Question: I want to change background color of the Silverlight expander.
It look like as follows.

'''
<Style x:Key="MyExpanderStyle" TargetType="controlsToolkit:Expander">
<Setter Property="ExpandDirection" Value="Down"></Setter>
<Setter Property="IsEnabled" Value="True"></Setter>
<Setter Property="Width" Value="Auto"></Setter>
<Setter Property="Height" Value="Auto"></Setter>
<Setter Property="HorizontalAlignment" Value="Left"></Setter>
<Setter Property="Margin" Value="0,10,0,3"></Setter>
<Setter Property="Template">
<Setter.Value>
<ControlTemplate TargetType="controlsToolkit:Expander">
<Grid Background="Transparent">
<Grid.Resources>
<LinearGradientBrush x:Key="ExpanderArrowFill" EndPoint="0,1" StartPoint="0,0">
<GradientStop Color="#0098D4" Offset="0"/>
<GradientStop Color="#0098D4" Offset="0.5"/>
<GradientStop Color="#0098D4" Offset="1"/>
</LinearGradientBrush>
<LinearGradientBrush x:Key="ExpanderArrowHoverFill" EndPoint="0,1" StartPoint="0,0">
<GradientStop Color="#FFF0F8FE" Offset="0"/>
<GradientStop Color="#FFE0F3FE" Offset="0.3"/>
<GradientStop Color="#FF6FA7C5" Offset="1"/>
</LinearGradientBrush>
<LinearGradientBrush x:Key="ExpanderArrowPressedFill" EndPoint="0,1" StartPoint="0,0">
<GradientStop Color="#FFDCF0FA" Offset="0"/>
<GradientStop Color="#FFC5E6F7" Offset="0.2"/>
<GradientStop Color="#FF5690D0" Offset="1"/>
</LinearGradientBrush>
<ControlTemplate x:Key="ExpanderDownHeaderTemplate" TargetType="ToggleButton">
<Grid Background="Transparent">
<VisualStateManager.VisualStateGroups>
<VisualStateGroup x:Name="CheckStates">
<VisualStateGroup.Transitions>
<VisualTransition GeneratedDuration="00:00:00"/>
</VisualStateGroup.Transitions>
<VisualState x:Name="Checked">
<Storyboard>
<ObjectAnimationUsingKeyFrames Duration="0" Storyboard.TargetName="arrow" Storyboard.TargetProperty="Data">
<DiscreteObjectKeyFrame KeyTime="0" Value="M 1,4.5 L 4.5,1 L 8,4.5"/>
</ObjectAnimationUsingKeyFrames>
</Storyboard>
</VisualState>
<VisualState x:Name="Unchecked"/>
</VisualStateGroup>
<VisualStateGroup x:Name="CommonStates">
<VisualStateGroup.Transitions>
<VisualTransition GeneratedDuration="0"/>
<VisualTransition GeneratedDuration="00:00:00.1" To="MouseOver"/>
<VisualTransition GeneratedDuration="00:00:00.1" To="Pressed"/>
</VisualStateGroup.Transitions>
<VisualState x:Name="Normal"/>
<VisualState x:Name="MouseOver">
<Storyboard>
<ColorAnimation BeginTime="0" Storyboard.TargetName="circle" Storyboard.TargetProperty="(Ellipse.Stroke).(SolidColorBrush.Color)" To="#FF3C7FB1"/>
<ObjectAnimationUsingKeyFrames Storyboard.TargetName="circle" Storyboard.TargetProperty="(Ellipse.Fill)">
<DiscreteObjectKeyFrame KeyTime="0" Value="{StaticResource ExpanderArrowHoverFill}"/>
</ObjectAnimationUsingKeyFrames>
<ColorAnimation BeginTime="0" Storyboard.TargetName="arrow" Storyboard.TargetProperty="(Path.Stroke).(SolidColorBrush.Color)" To="#222"/>
</Storyboard>
</VisualState>
<VisualState x:Name="Pressed">
<Storyboard>
<ColorAnimation BeginTime="0" Storyboard.TargetName="circle" Storyboard.TargetProperty="(Ellipse.Stroke).(SolidColorBrush.Color)" To="# "/>
<DoubleAnimation BeginTime="0" Storyboard.TargetName="circle" Storyboard.TargetProperty="StrokeThickness" To="1.5"/>
<ObjectAnimationUsingKeyFrames Storyboard.TargetName="circle" Storyboard.TargetProperty="(Ellipse.Fill)">
<DiscreteObjectKeyFrame KeyTime="0" Value="{StaticResource ExpanderArrowPressedFill}"/>
</ObjectAnimationUsingKeyFrames>
<ColorAnimation BeginTime="0" Storyboard.TargetName="arrow" Storyboard.TargetProperty="(Path.Stroke).(SolidColorBrush.Color)" To="#FF003366"/>
</Storyboard>
</VisualState>
</VisualStateGroup>
<VisualStateGroup x:Name="FocusStates">
<VisualState x:Name="Focused">
<Storyboard>
<ObjectAnimationUsingKeyFrames Duration="0" Storyboard.TargetName="FocusVisualElement" Storyboard.TargetProperty="Visibility">
<DiscreteObjectKeyFrame KeyTime="0" Value="Visible"/>
</ObjectAnimationUsingKeyFrames>
</Storyboard>
</VisualState>
<VisualState x:Name="Unfocused"/>
</VisualStateGroup>
</VisualStateManager.VisualStateGroups>
<Border Padding="{TemplateBinding Padding}">
<Grid Background="Transparent">
<Grid.ColumnDefinitions>
<ColumnDefinition Width="15"/>
<ColumnDefinition Width="*"/>
</Grid.ColumnDefinitions>
<Grid HorizontalAlignment="Left" VerticalAlignment="Top">
<Ellipse x:Name="circle" Fill="{StaticResource ExpanderArrowFill}" Stroke="Transparent" Height="15" HorizontalAlignment="Center" VerticalAlignment="Center" Width="15"/>
<Path x:Name="arrow" Stroke="White" StrokeThickness="2" HorizontalAlignment="Center" VerticalAlignment="Center" Data="M 1,1.5 L 4.5,5 L 8,1.5"/>
</Grid>
<ContentPresenter x:Name="header" HorizontalAlignment="Stretch" Margin="4,0,0,0" VerticalAlignment="Center" Grid.Column="1" Content="{TemplateBinding Content}" ContentTemplate="{TemplateBinding ContentTemplate}"/>
</Grid>
</Border>
<Rectangle x:Name="FocusVisualElement" Stroke="#FF448DCA" StrokeThickness="1" IsHitTestVisible="false" Visibility="Collapsed"/>
</Grid>
</ControlTemplate>
<ControlTemplate x:Key="ExpanderUpHeaderTemplate" TargetType="ToggleButton">
<Grid Background="Transparent">
<VisualStateManager.VisualStateGroups>
<VisualStateGroup x:Name="CheckStates">
<VisualStateGroup.Transitions>
<VisualTransition GeneratedDuration="00:00:00"/>
</VisualStateGroup.Transitions>
<VisualState x:Name="Checked">
<Storyboard>
<ObjectAnimationUsingKeyFrames Duration="0" Storyboard.TargetName="arrow" Storyboard.TargetProperty="Data">
<DiscreteObjectKeyFrame KeyTime="0" Value="M 1,4.5 L 4.5,1 L 8,4.5"/>
</ObjectAnimationUsingKeyFrames>
</Storyboard>
</VisualState>
<VisualState x:Name="Unchecked"/>
</VisualStateGroup>
<VisualStateGroup x:Name="CommonStates">
<VisualStateGroup.Transitions>
<VisualTransition GeneratedDuration="0"/>
<VisualTransition GeneratedDuration="00:00:00.1" To="MouseOver"/>
<VisualTransition GeneratedDuration="00:00:00.1" To="Pressed"/>
</VisualStateGroup.Transitions>
<VisualState x:Name="Normal"/>
<VisualState x:Name="MouseOver">
<Storyboard>
<ColorAnimation BeginTime="0" Storyboard.TargetName="circle" Storyboard.TargetProperty="(Ellipse.Stroke).(SolidColorBrush.Color)" To="#FF3C7FB1"/>
<ObjectAnimationUsingKeyFrames Storyboard.TargetName="circle" Storyboard.TargetProperty="(Ellipse.Fill)">
<DiscreteObjectKeyFrame KeyTime="0" Value="{StaticResource ExpanderArrowHoverFill}"/>
</ObjectAnimationUsingKeyFrames>
<ColorAnimation BeginTime="0" Storyboard.TargetName="arrow" Storyboard.TargetProperty="(Path.Stroke).(SolidColorBrush.Color)" To="#222"/>
</Storyboard>
</VisualState>
<VisualState x:Name="Pressed">
<Storyboard>
<ColorAnimation BeginTime="0" Storyboard.TargetName="circle" Storyboard.TargetProperty="(Ellipse.Stroke).(SolidColorBrush.Color)" To="#FF526C7B"/>
<DoubleAnimation BeginTime="0" Storyboard.TargetName="circle" Storyboard.TargetProperty="StrokeThickness" To="1.5"/>
<ObjectAnimationUsingKeyFrames Storyboard.TargetName="circle" Storyboard.TargetProperty="(Ellipse.Fill)">
<DiscreteObjectKeyFrame KeyTime="0" Value="{StaticResource ExpanderArrowPressedFill}"/>
</ObjectAnimationUsingKeyFrames>
<ColorAnimation BeginTime="0" Storyboard.TargetName="arrow" Storyboard.TargetProperty="(Path.Stroke).(SolidColorBrush.Color)" To="#FF003366"/>
</Storyboard>
</VisualState>
</VisualStateGroup>
<VisualStateGroup x:Name="FocusStates">
<VisualState x:Name="Focused">
<Storyboard>
<ObjectAnimationUsingKeyFrames Duration="0" Storyboard.TargetName="FocusVisualElement" Storyboard.TargetProperty="Visibility">
<DiscreteObjectKeyFrame KeyTime="0" Value="Visible"/>
</ObjectAnimationUsingKeyFrames>
</Storyboard>
</VisualState>
<VisualState x:Name="Unfocused"/>
</VisualStateGroup>
</VisualStateManager.VisualStateGroups>
<Border Padding="{TemplateBinding Padding}">
<Grid Background="Transparent">
<Grid.ColumnDefinitions>
<ColumnDefinition Width="19"/>
<ColumnDefinition Width="*"/>
</Grid.ColumnDefinitions>
<Grid HorizontalAlignment="Left" VerticalAlignment="Top">
<Grid.RenderTransform>
<TransformGroup>
<TransformGroup.Children>
<TransformCollection>
<RotateTransform Angle="180" CenterX="9.5" CenterY="9.5"/>
</TransformCollection>
</TransformGroup.Children>
</TransformGroup>
</Grid.RenderTransform>
<Ellipse x:Name="circle" Fill="{StaticResource ExpanderArrowFill}" Stroke="DarkGray" Height="19" HorizontalAlignment="Center" VerticalAlignment="Center" Width="19"/>
<Path x:Name="arrow" Stroke="#666" StrokeThickness="2" HorizontalAlignment="Center" VerticalAlignment="Center" Data="M 1,1.5 L 4.5,5 L 8,1.5"/>
</Grid>
<ContentPresenter x:Name="header" HorizontalAlignment="Stretch" Margin="4,0,0,0" VerticalAlignment="Center" Grid.Column="1" Content="{TemplateBinding Content}" ContentTemplate="{TemplateBinding ContentTemplate}"/>
</Grid>
</Border>
<Rectangle x:Name="FocusVisualElement" Stroke="#FF448DCA" StrokeThickness="1" IsHitTestVisible="false" Visibility="Collapsed"/>
</Grid>
</ControlTemplate>
</Grid.Resources>
<VisualStateManager.VisualStateGroups>
<VisualStateGroup x:Name="CommonStates">
<VisualStateGroup.Transitions>
<VisualTransition GeneratedDuration="0"/>
</VisualStateGroup.Transitions>
<VisualState x:Name="Normal"/>
<VisualState x:Name="Disabled">
<Storyboard>
<DoubleAnimation Duration="0" Storyboard.TargetName="DisabledVisualElement" Storyboard.TargetProperty="(UIElement.Opacity)" To="1"/>
</Storyboard>
</VisualState>
</VisualStateGroup>
<VisualStateGroup x:Name="FocusStates">
<VisualState x:Name="Focused">
<Storyboard>
<ObjectAnimationUsingKeyFrames Duration="0" Storyboard.TargetName="FocusVisualElement" Storyboard.TargetProperty="Visibility">
<DiscreteObjectKeyFrame KeyTime="0" Value="Visible"/>
</ObjectAnimationUsingKeyFrames>
</Storyboard>
</VisualState>
<VisualState x:Name="Unfocused"/>
</VisualStateGroup>
<VisualStateGroup x:Name="ExpansionStates">
<VisualStateGroup.Transitions>
<VisualTransition GeneratedDuration="0"/>
</VisualStateGroup.Transitions>
<VisualState x:Name="Collapsed"/>
<VisualState x:Name="Expanded">
<Storyboard>
<ObjectAnimationUsingKeyFrames Duration="0" Storyboard.TargetName="ExpandSite" Storyboard.TargetProperty="Visibility">
<DiscreteObjectKeyFrame KeyTime="0" Value="Visible"/>
</ObjectAnimationUsingKeyFrames>
</Storyboard>
</VisualState>
</VisualStateGroup>
<VisualStateGroup x:Name="ExpandDirectionStates">
<VisualStateGroup.Transitions>
<VisualTransition GeneratedDuration="0"/>
</VisualStateGroup.Transitions>
<VisualState x:Name="ExpandDown">
<Storyboard>
<ObjectAnimationUsingKeyFrames Duration="0" Storyboard.TargetName="rd1" Storyboard.TargetProperty="Height">
<DiscreteObjectKeyFrame KeyTime="0" Value="*"/>
</ObjectAnimationUsingKeyFrames>
<ObjectAnimationUsingKeyFrames Duration="0" Storyboard.TargetName="cd0" Storyboard.TargetProperty="Width">
<DiscreteObjectKeyFrame KeyTime="0" Value="*"/>
</ObjectAnimationUsingKeyFrames>
</Storyboard>
</VisualState>
<VisualState x:Name="ExpandUp">
<Storyboard>
<ObjectAnimationUsingKeyFrames Duration="0" Storyboard.TargetName="ExpanderButton" Storyboard.TargetProperty="Template">
<DiscreteObjectKeyFrame KeyTime="0" Value="{StaticResource ExpanderUpHeaderTemplate}"/>
</ObjectAnimationUsingKeyFrames>
<ObjectAnimationUsingKeyFrames Duration="0" Storyboard.TargetName="ExpanderButton" Storyboard.TargetProperty="(Grid.Row)">
<DiscreteObjectKeyFrame KeyTime="0" Value="1"/>
</ObjectAnimationUsingKeyFrames>
<ObjectAnimationUsingKeyFrames Duration="0" Storyboard.TargetName="ExpandSite" Storyboard.TargetProperty="(Grid.Row)">
<DiscreteObjectKeyFrame KeyTime="0" Value="0"/>
</ObjectAnimationUsingKeyFrames>
<ObjectAnimationUsingKeyFrames Duration="0" Storyboard.TargetName="rd0" Storyboard.TargetProperty="Height">
<DiscreteObjectKeyFrame KeyTime="0" Value="*"/>
</ObjectAnimationUsingKeyFrames>
<ObjectAnimationUsingKeyFrames Duration="0" Storyboard.TargetName="cd0" Storyboard.TargetProperty="Width">
<DiscreteObjectKeyFrame KeyTime="0" Value="*"/>
</ObjectAnimationUsingKeyFrames>
</Storyboard>
</VisualState>
</VisualStateGroup>
</VisualStateManager.VisualStateGroups>
<Border x:Name="Background" Background="{TemplateBinding Background}" BorderBrush="{TemplateBinding BorderBrush}" BorderThickness="{TemplateBinding BorderThickness}" CornerRadius="3">
<Grid>
<Grid.ColumnDefinitions>
<ColumnDefinition x:Name="cd0" Width="Auto"/>
<ColumnDefinition x:Name="cd1" Width="Auto"/>
</Grid.ColumnDefinitions>
<Grid.RowDefinitions>
<RowDefinition x:Name="rd0" Height="Auto"/>
<RowDefinition x:Name="rd1" Height="Auto"/>
</Grid.RowDefinitions>
<ToggleButton x:Name="ExpanderButton" Margin="1" MinHeight="0" MinWidth="0" FontFamily="{TemplateBinding FontFamily}" FontSize="{TemplateBinding FontSize}" FontStretch="{TemplateBinding FontStretch}" FontStyle="{TemplateBinding FontStyle}" FontWeight="{TemplateBinding FontWeight}" Foreground="{TemplateBinding Foreground}" HorizontalContentAlignment="{TemplateBinding HorizontalContentAlignment}" Padding="{TemplateBinding Padding}" Template="{StaticResource ExpanderDownHeaderTemplate}" VerticalContentAlignment="{TemplateBinding VerticalContentAlignment}" Grid.Column="0" Grid.Row="0" Content="{TemplateBinding Header}" ContentTemplate="{TemplateBinding HeaderTemplate}" IsChecked="{TemplateBinding IsExpanded}" BorderBrush="{x:Null}"/>
<ContentControl x:Name="ExpandSite" HorizontalAlignment="{TemplateBinding HorizontalContentAlignment}" Margin="{TemplateBinding Padding}" VerticalAlignment="{TemplateBinding VerticalContentAlignment}" Visibility="Collapsed" FontFamily="{TemplateBinding FontFamily}" FontSize="{TemplateBinding FontSize}" FontStretch="{TemplateBinding FontStretch}" FontStyle="{TemplateBinding FontStyle}" FontWeight="{TemplateBinding FontWeight}" Foreground="{TemplateBinding Foreground}" HorizontalContentAlignment="{TemplateBinding HorizontalContentAlignment}" VerticalContentAlignment="{TemplateBinding VerticalContentAlignment}" Grid.Column="0" Grid.Row="1" Content="{TemplateBinding Content}" ContentTemplate="{TemplateBinding ContentTemplate}"/>
</Grid>
</Border>
<Border x:Name="DisabledVisualElement" IsHitTestVisible="false" Opacity="0" Background="Transparent" CornerRadius="3"/>
<Border x:Name="FocusVisualElement" IsHitTestVisible="false" Visibility="Collapsed" BorderThickness="1" CornerRadius="3">
<!--<Border.BorderBrush>
<LinearGradientBrush EndPoint="0.5,1" StartPoint="0.5,0">
<GradientStop Color="#FFA3AEB9"/>
<GradientStop Color="#FF8399A9" Offset="0.375"/>
<GradientStop Color="#FF718597" Offset="0.375"/>
<GradientStop Color="#FF617584" Offset="1"/>
</LinearGradientBrush>
</Border.BorderBrush>-->
</Border>
</Grid>
</ControlTemplate>
</Setter.Value>
</Setter>
</Style>
'''
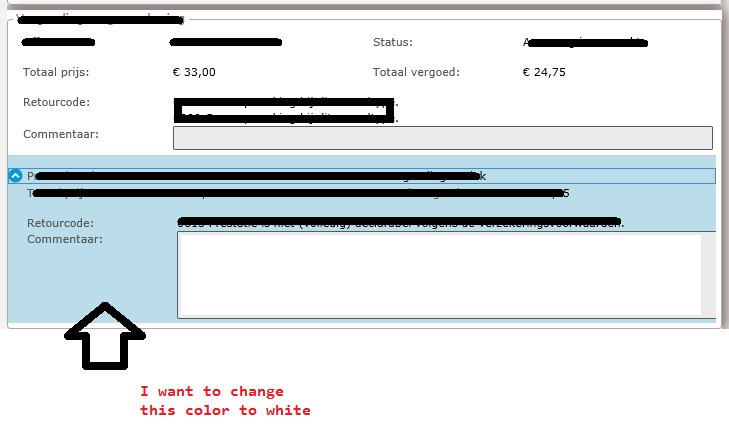
Answer: I guess the Expander control has a Background Property which is bounded to its embeded Border control via TemplateBinding here:
'''
<Border x:Name="Background" Background="{TemplateBinding Background}" BorderBrush="{TemplateBinding BorderBrush}" BorderThickness="{TemplateBinding BorderThickness}" CornerRadius="3">
<Grid>
<Grid.ColumnDefinitions>
...
'''
Try to set the corresponding Background property of the expander control via adding the following line to the Expander Style (replace #000000 with your color):
'''
<Setter Property="Background" Value="#000000"></Setter>
'''
Hope that works,
cheers